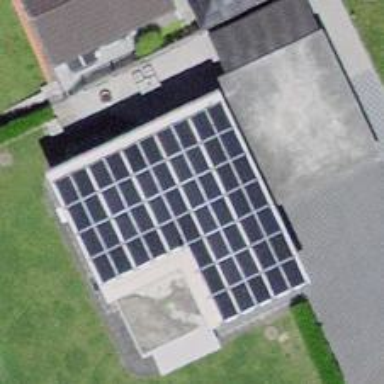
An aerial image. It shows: Solar power generator utilizing photovoltaic technology with solar photovoltaic panels.